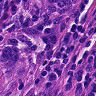
Metastatic tissue present: yes